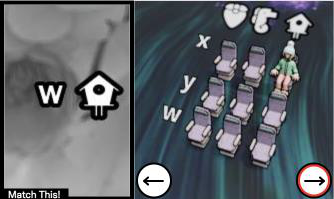
Task: seats
Answer: no